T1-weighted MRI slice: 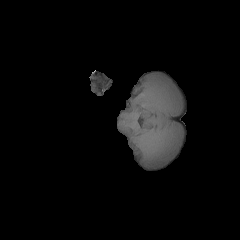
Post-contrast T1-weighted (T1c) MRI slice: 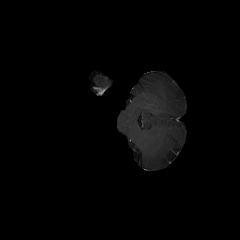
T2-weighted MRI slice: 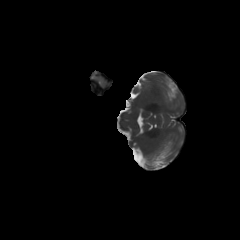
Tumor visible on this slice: no